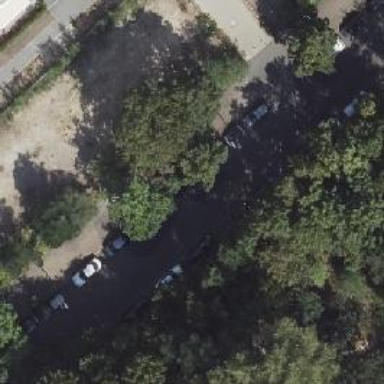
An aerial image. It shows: Beautiful avenue lined with deciduous broadleaved trees.